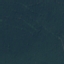
Label: Forest